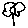
Label: flower